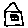
Label: house